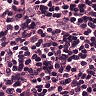
Metastatic tissue present: yes